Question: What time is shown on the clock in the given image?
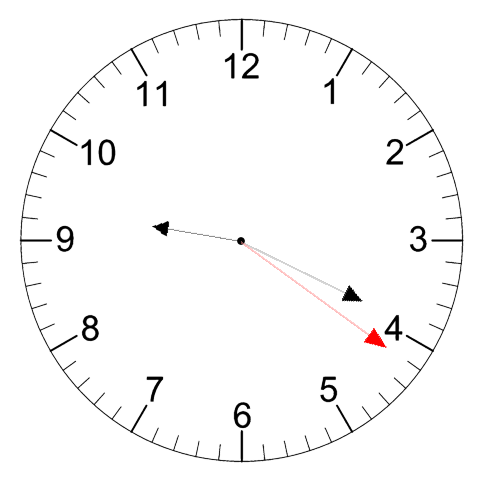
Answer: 09:19:21